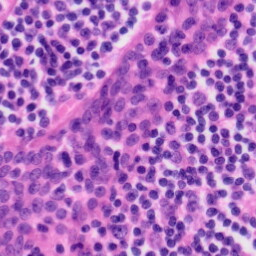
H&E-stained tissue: Tonsil